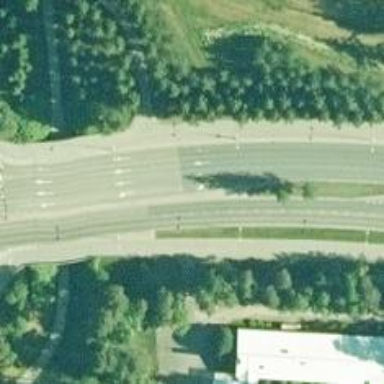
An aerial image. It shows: Secondary road with asphalt surface.